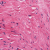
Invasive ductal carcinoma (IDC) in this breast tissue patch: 0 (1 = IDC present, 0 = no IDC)